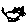
Label: cat